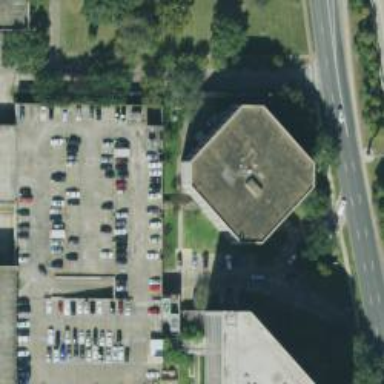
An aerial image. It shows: Office building.